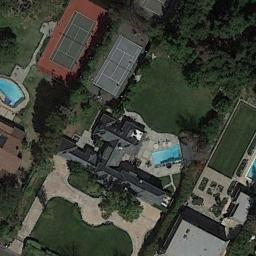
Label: tennis_court